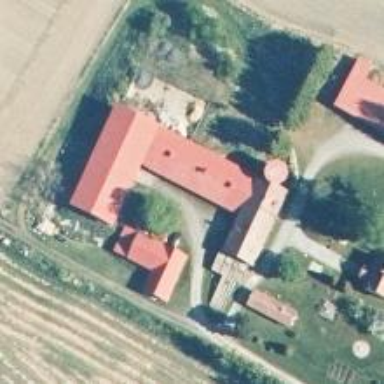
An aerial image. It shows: Farmyard area.